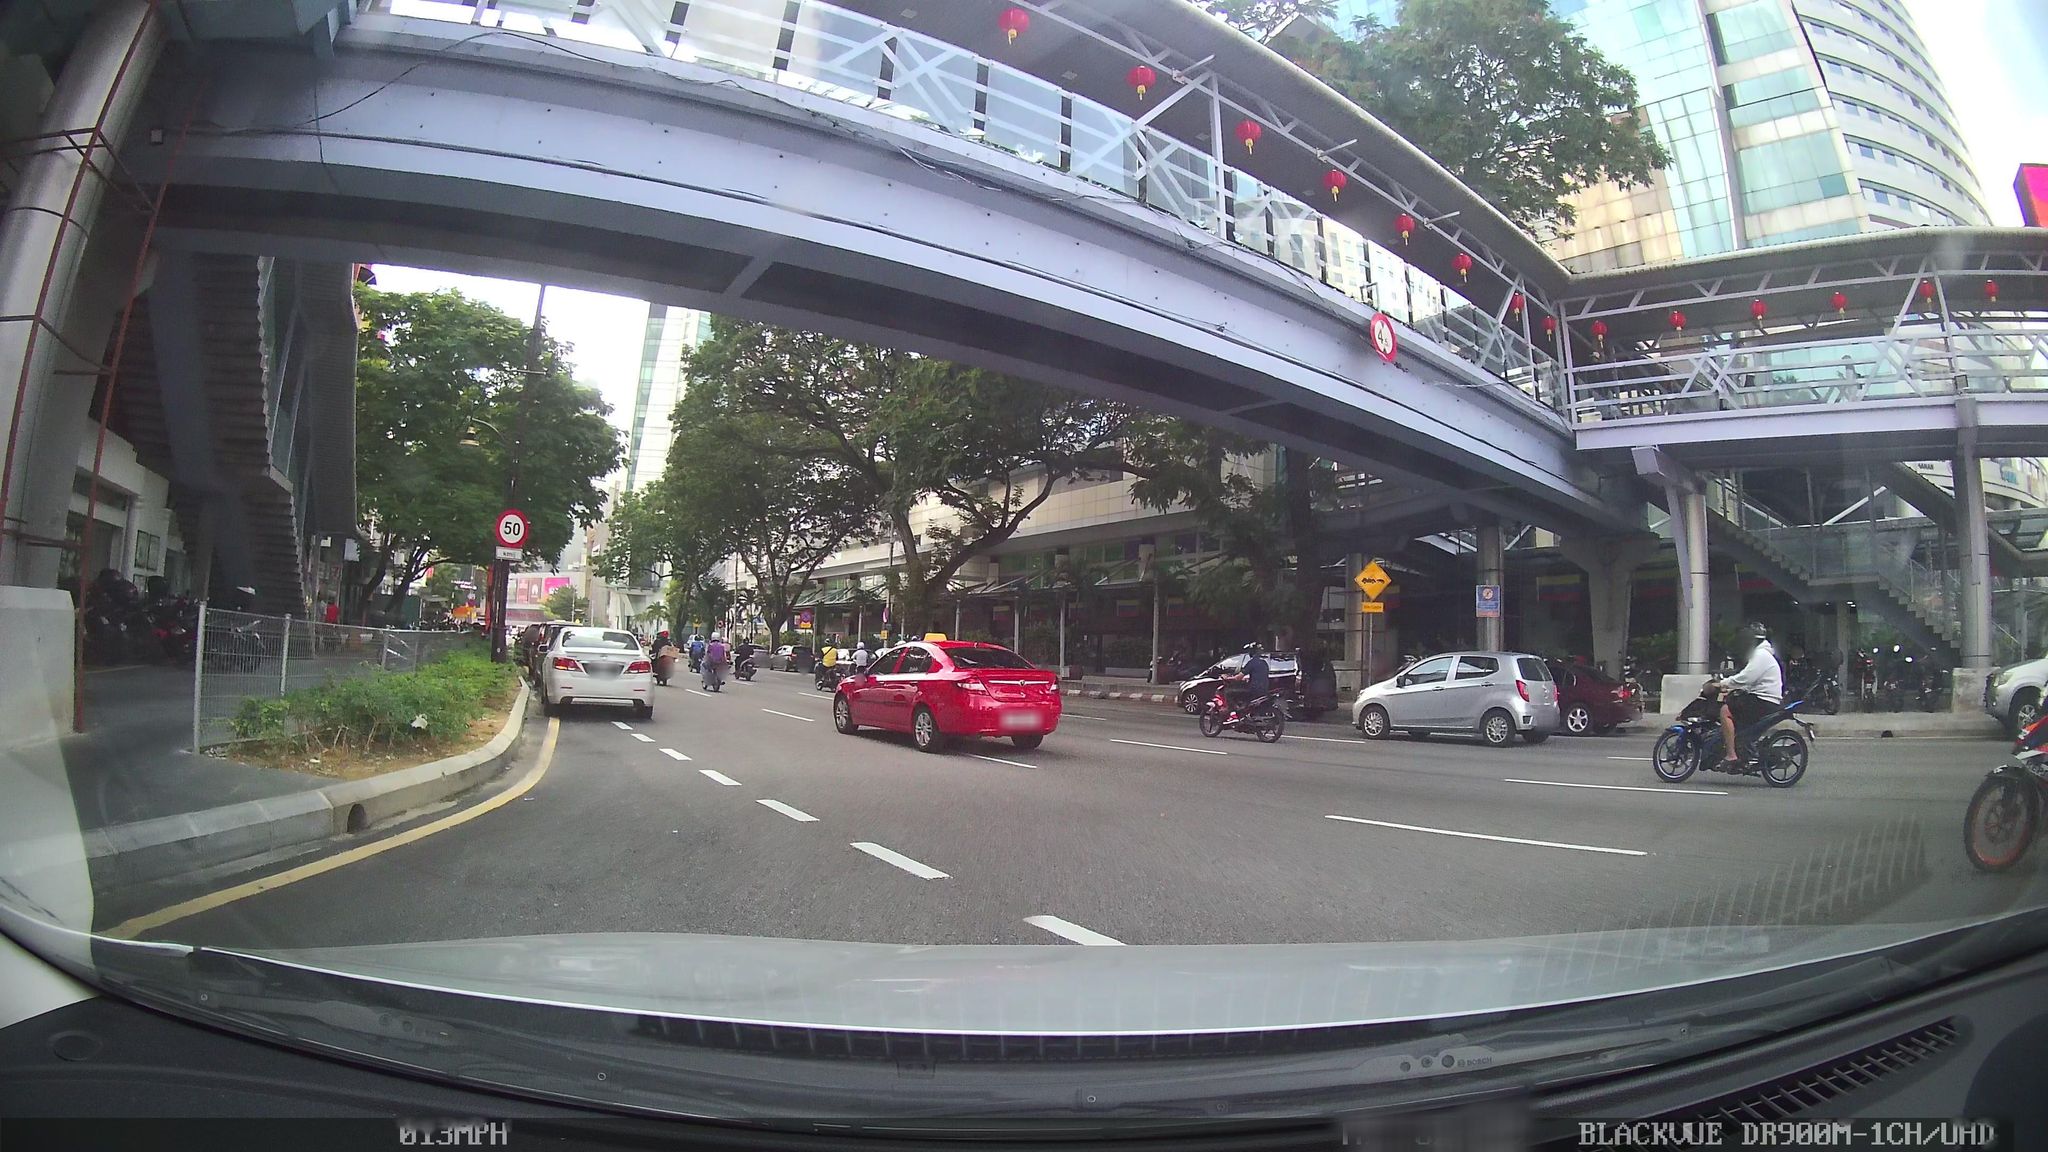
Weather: clear
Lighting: day
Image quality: good
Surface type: driving surface
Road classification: secondary_link
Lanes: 1
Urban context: urban centre
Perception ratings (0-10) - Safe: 4.55, Lively: 8.87, Beautiful: 2.84, Boring: 0.94, Depressing: 3.69, Wealthy: 3.18